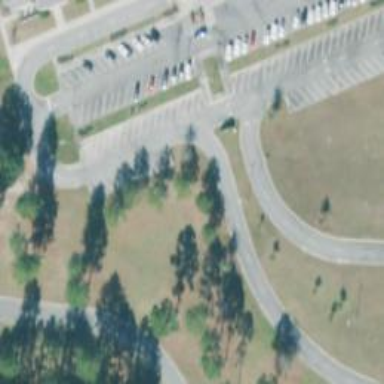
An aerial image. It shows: Parking space is available.